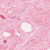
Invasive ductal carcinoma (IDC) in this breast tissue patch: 0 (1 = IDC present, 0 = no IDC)